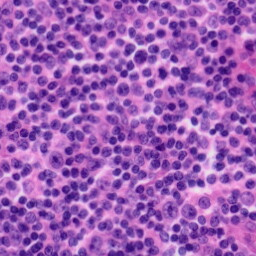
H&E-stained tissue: Tonsil